Question: How can I make such an interface with cocos2d for iphone? <URL>

I already made a subclass of and override the
method like this:
'''
-(void)draw {
ccDrawCircle(CGPointMake(480/2, 320/2), 70, 0, 50000, NO);
ccDrawCircle(CGPointMake(480/2, 320/2), 25, 0, 50000, NO);
ccDrawLine(CGPointMake(480/2, 320/2+25), CGPointMake(480/2, 320/2+70));
ccDrawLine(CGPointMake(480/2+25, 320/2), CGPointMake(480/2+70, 320/2));
ccDrawLine(CGPointMake(480/2, 320/2-25), CGPointMake(480/2, 320/2-70));
ccDrawLine(CGPointMake(480/2-25, 320/2), CGPointMake(480/2-70, 320/2));
}
'''
The problem is that I don't have any control over the circle (can't set the position of it)...and i don't know how to place text/images into these "cells". Another problem is the touch detection..mayby just cgrects? but what if i have more than 4 cells and one cell is "rotated"?
Any ideas?
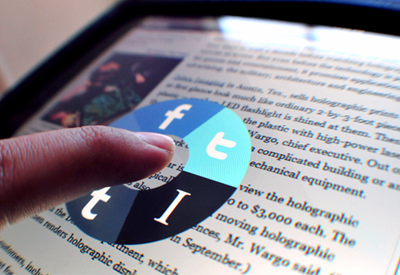
Answer: I think you have two options here, but I don't recommend subclassing CCSprite, infact very rarely would recommend doing so, theres almost no need to.
In my opinion, you could do either of these to get your image.
1. Use OpenGL to draw your image.
2. Use CCSprite to draw your image. (Cleaner)
Once you have drawn it, its simply a matter of creating it when you press down on the screen.
Once you press down on the screen (or any prescribed object) I would then employ a simple trigonometric solution.
This is the algorithm I would use:
1. Press down on screen, Get the position of touch. (sourcepos) and create your cortex img
2. On Movement of finger on screen, get the position (currentpos) the angle and magnitude in relation to the original (sourcepos) touch.
3. Now, using simple angles we can install different bounds on your CCSprite using if statements. Its also a good idea to use #define kMinMagnitude X statement to ensure the user moves their finger adequately.
4. I suppose you can either execute the //Load Twitter or Load Facebook either on the movement or the cancelation of a touch. Thats entirely up to you.
(PSUDOCODE):
'''
dx = currentpos.x - sourcepos.x
dy = currentpos.y - sourcepos.y
mag = sqrt(dx*dx + dy*dy);
ang = CC_RADIANS_TO_DEGREES(atan2f(dy/dx));
if (ang > 0 && ang < 80 && mag > kMinMagnitude) //Load Twitter
if (ang > 80 && ang < 120 && mag > kMinMagnitude) //Load facebook
'''